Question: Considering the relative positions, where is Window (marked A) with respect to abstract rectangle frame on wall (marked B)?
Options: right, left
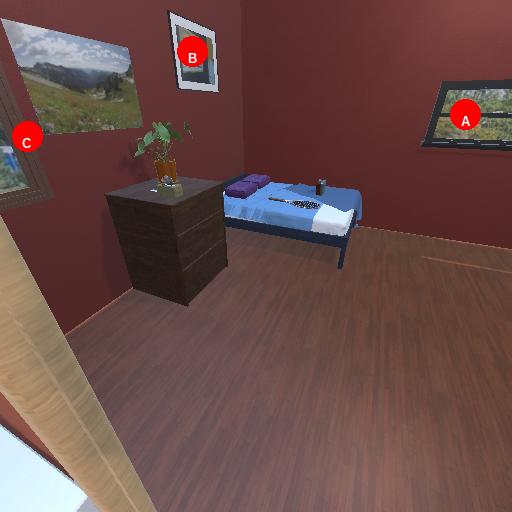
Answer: right